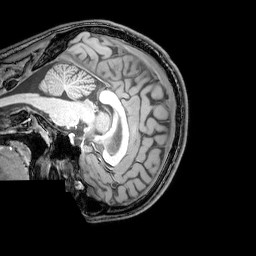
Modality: T1w
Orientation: sagittal
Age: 20
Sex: male
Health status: healthy
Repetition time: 0.081 s
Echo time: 0.037 s